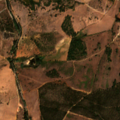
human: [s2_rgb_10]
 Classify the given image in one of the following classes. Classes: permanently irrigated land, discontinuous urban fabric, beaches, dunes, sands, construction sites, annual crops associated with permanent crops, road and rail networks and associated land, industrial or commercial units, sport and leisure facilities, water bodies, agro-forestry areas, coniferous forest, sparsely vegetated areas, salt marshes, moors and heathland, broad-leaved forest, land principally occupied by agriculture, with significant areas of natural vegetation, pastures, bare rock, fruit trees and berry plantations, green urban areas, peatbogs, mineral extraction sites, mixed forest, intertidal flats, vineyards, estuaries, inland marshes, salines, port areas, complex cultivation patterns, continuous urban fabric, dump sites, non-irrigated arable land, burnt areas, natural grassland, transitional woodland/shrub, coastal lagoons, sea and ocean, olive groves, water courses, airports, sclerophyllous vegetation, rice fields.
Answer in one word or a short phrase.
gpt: non-irrigated arable land, land principally occupied by agriculture, with significant areas of natural vegetation, broad-leaved forest, transitional woodland/shrub